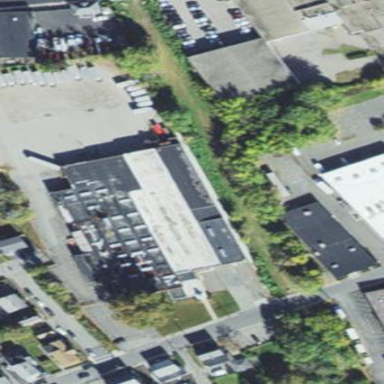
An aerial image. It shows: Commercial building.